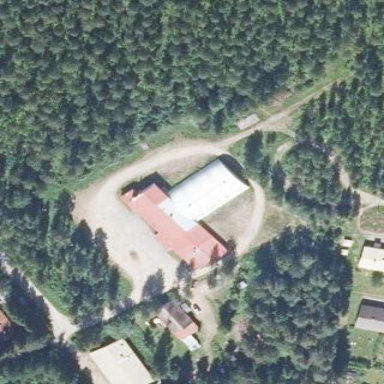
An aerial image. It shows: Community center building.